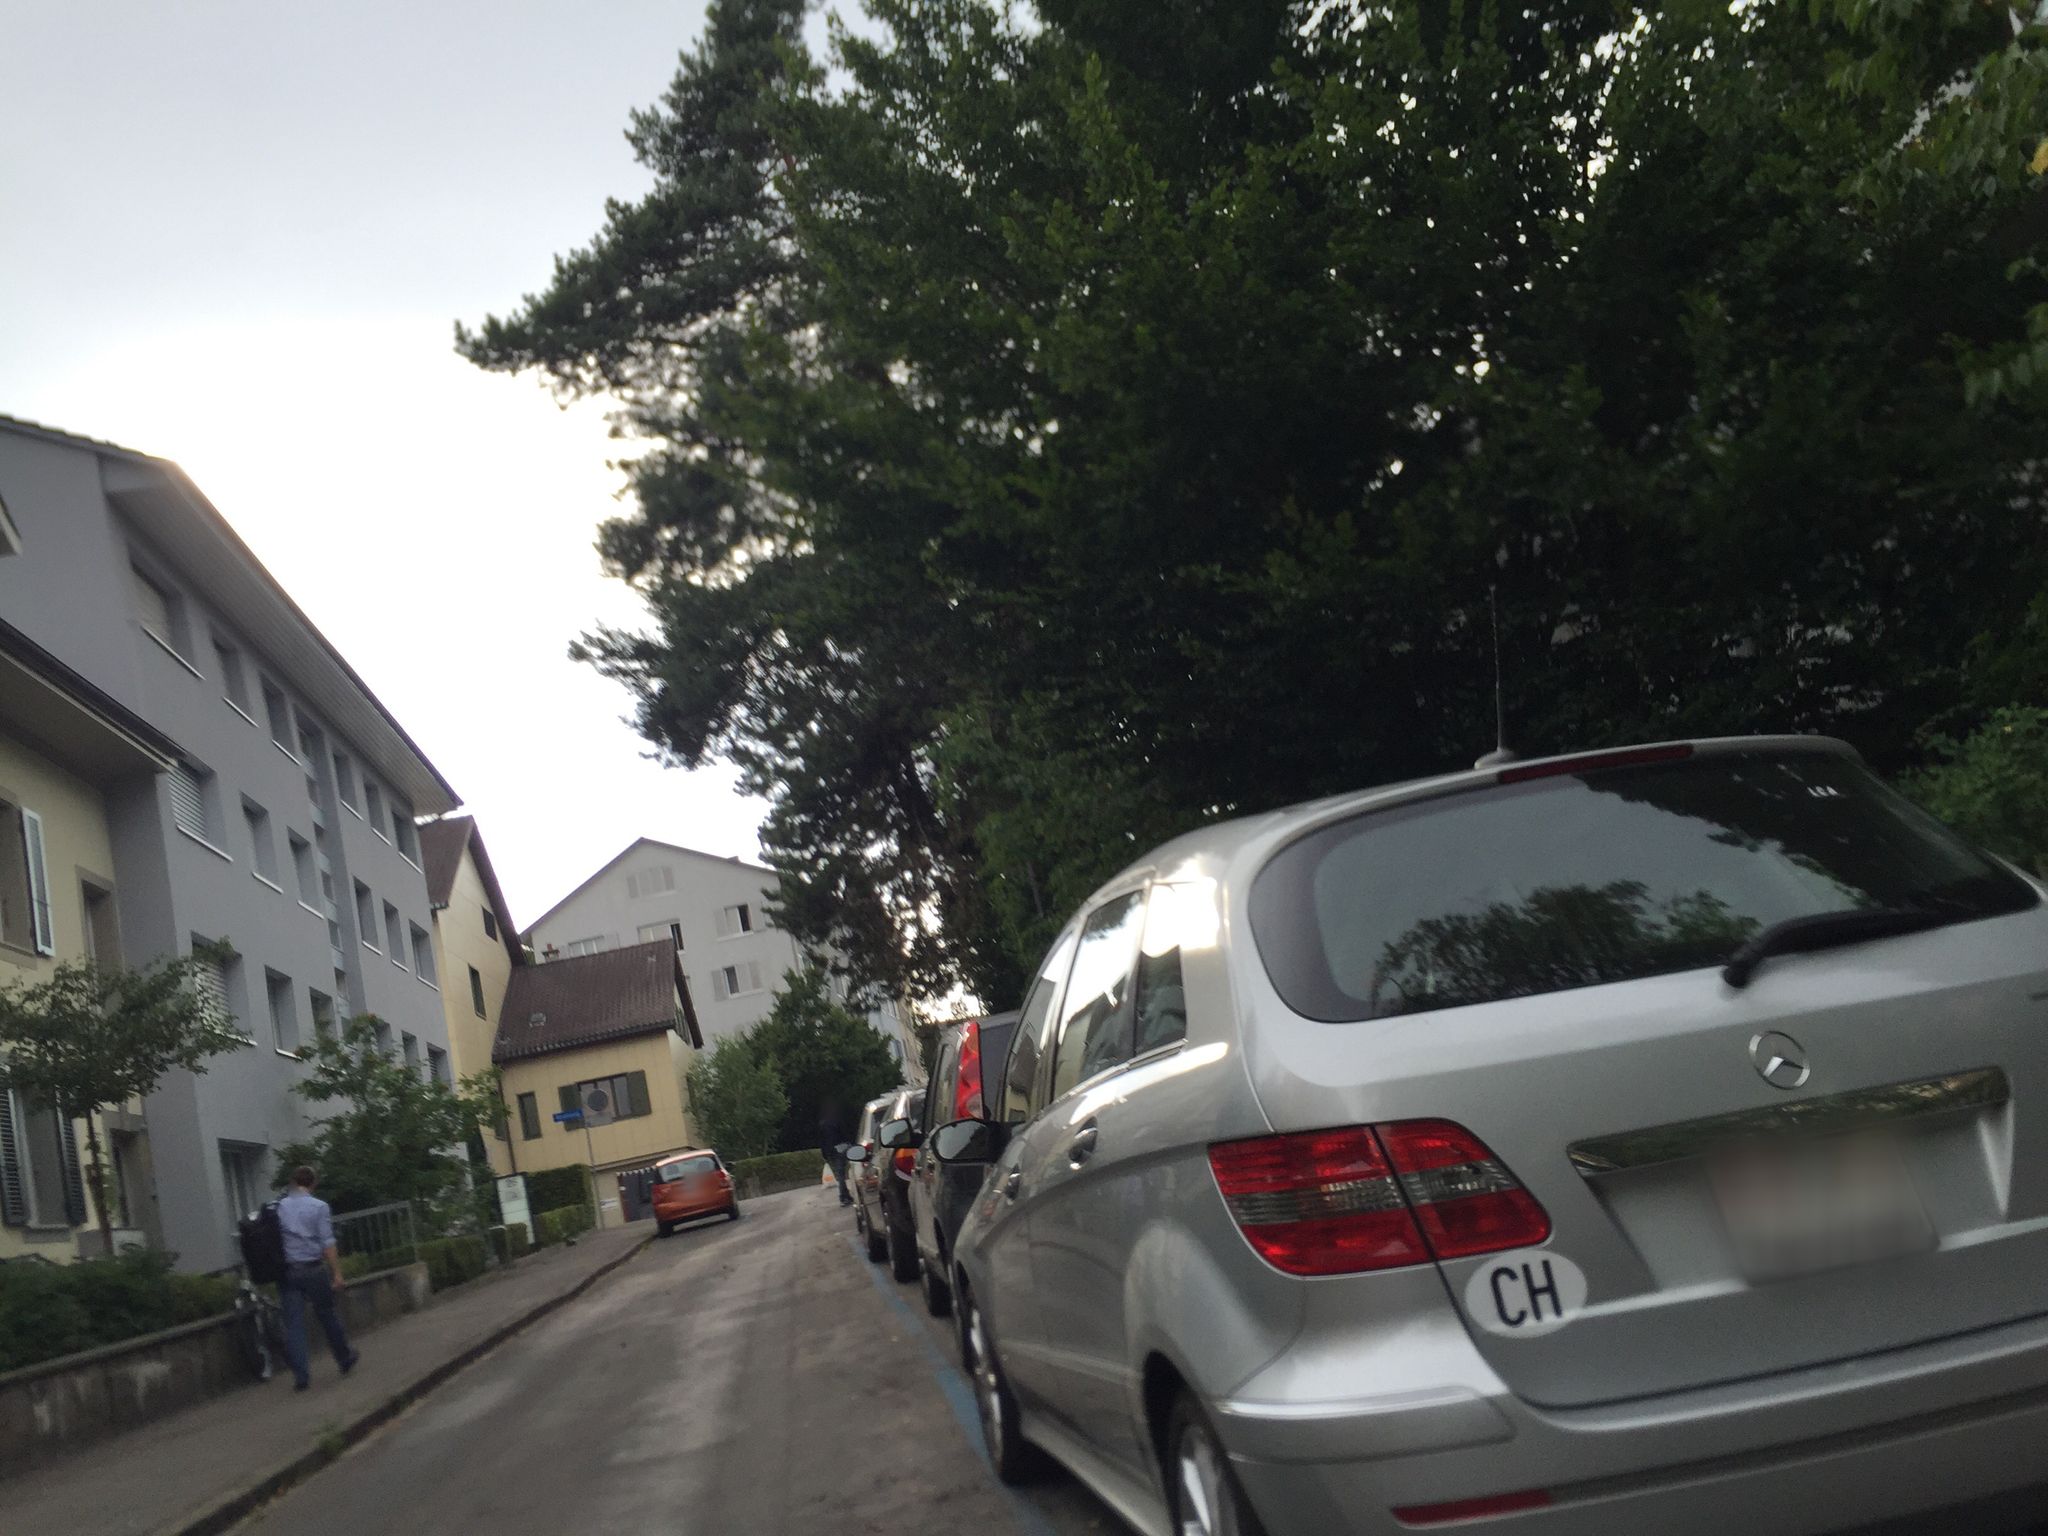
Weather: cloudy
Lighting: day
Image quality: good
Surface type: walking surface
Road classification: residential
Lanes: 1
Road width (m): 2
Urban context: urban centre
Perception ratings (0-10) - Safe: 4.62, Lively: 8.17, Beautiful: 6.99, Boring: 1.74, Depressing: 2.27, Wealthy: 6.74